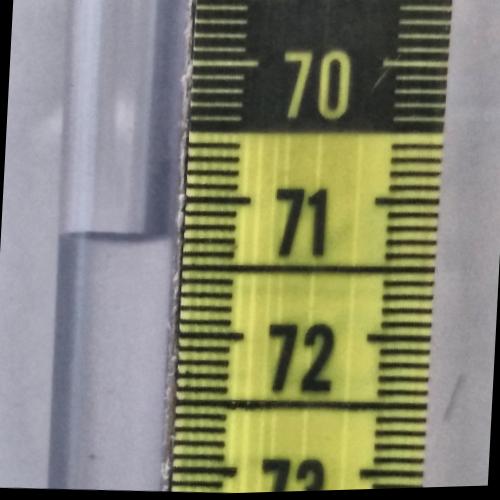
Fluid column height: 71.3 cm